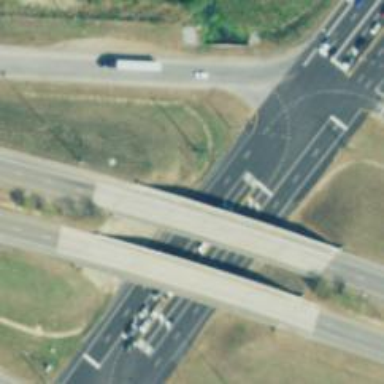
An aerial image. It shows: Bridge for trunk highway with expressway access.